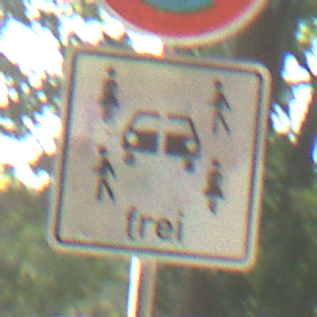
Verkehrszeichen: CarsharingfahrzeugeFrei
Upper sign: EingeschraenktesHalteverbot
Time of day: SunriseSunset
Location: Outdoor (Suburban)
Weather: Clear
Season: NotSpecified
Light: Natural